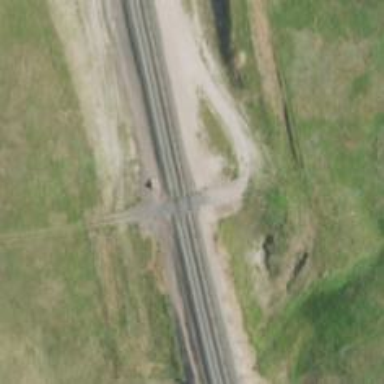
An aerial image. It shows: Level crossing along the railway.